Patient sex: M
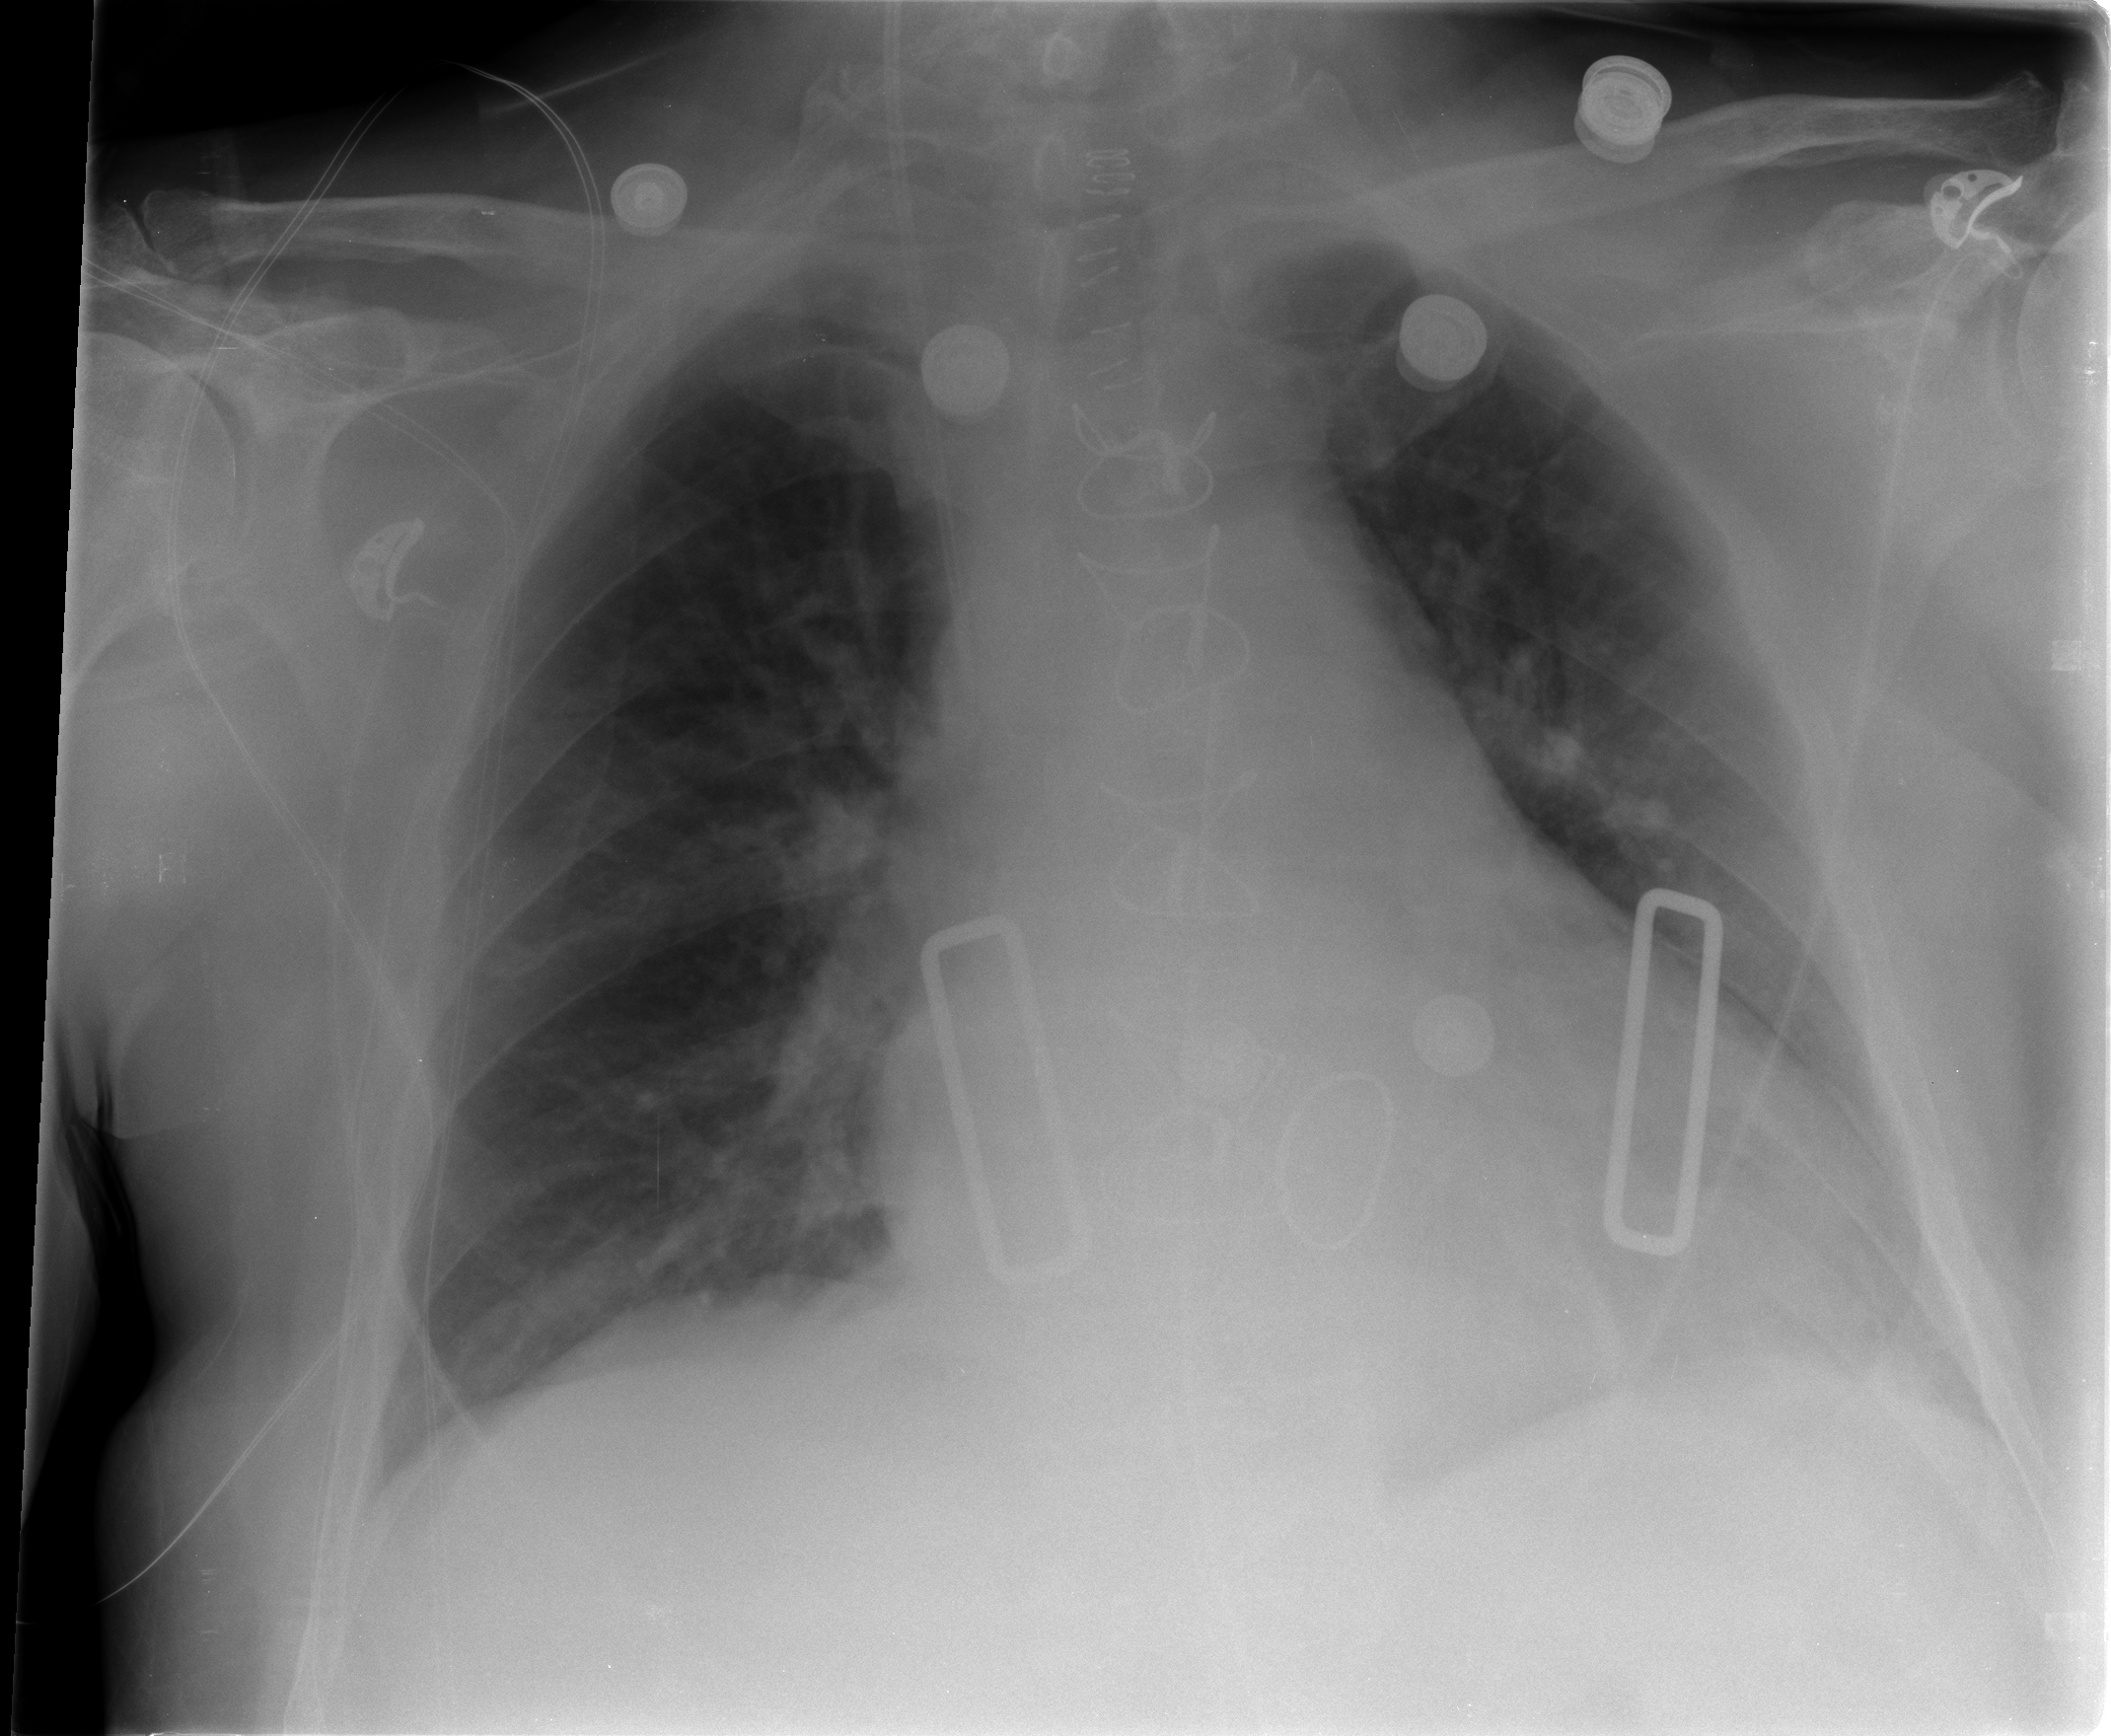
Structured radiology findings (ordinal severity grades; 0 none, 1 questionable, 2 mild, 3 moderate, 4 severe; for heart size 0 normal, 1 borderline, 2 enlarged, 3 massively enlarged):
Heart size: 2
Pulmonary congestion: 2
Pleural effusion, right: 0
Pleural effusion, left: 2
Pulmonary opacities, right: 0
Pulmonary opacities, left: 2
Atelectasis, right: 2
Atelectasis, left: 2